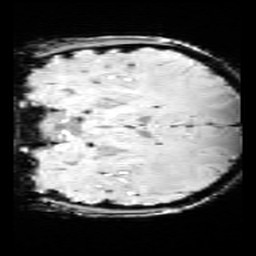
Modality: SWI
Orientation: coronal
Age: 13
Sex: female
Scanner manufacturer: siemens
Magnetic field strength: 3 T
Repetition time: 0.027 s
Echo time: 0.02 s